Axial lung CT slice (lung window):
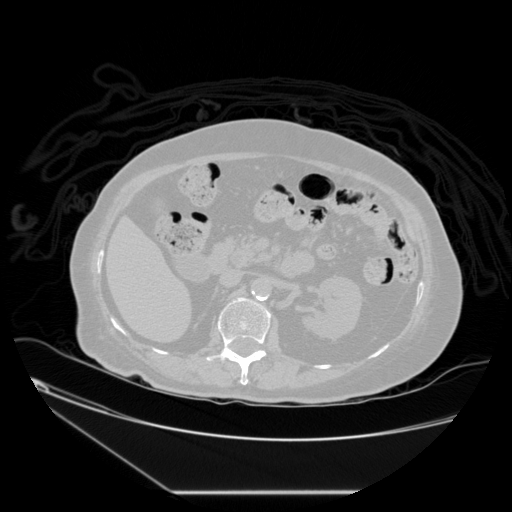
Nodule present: no